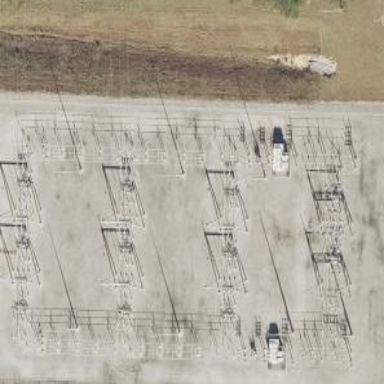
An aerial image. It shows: Switch used for power control.